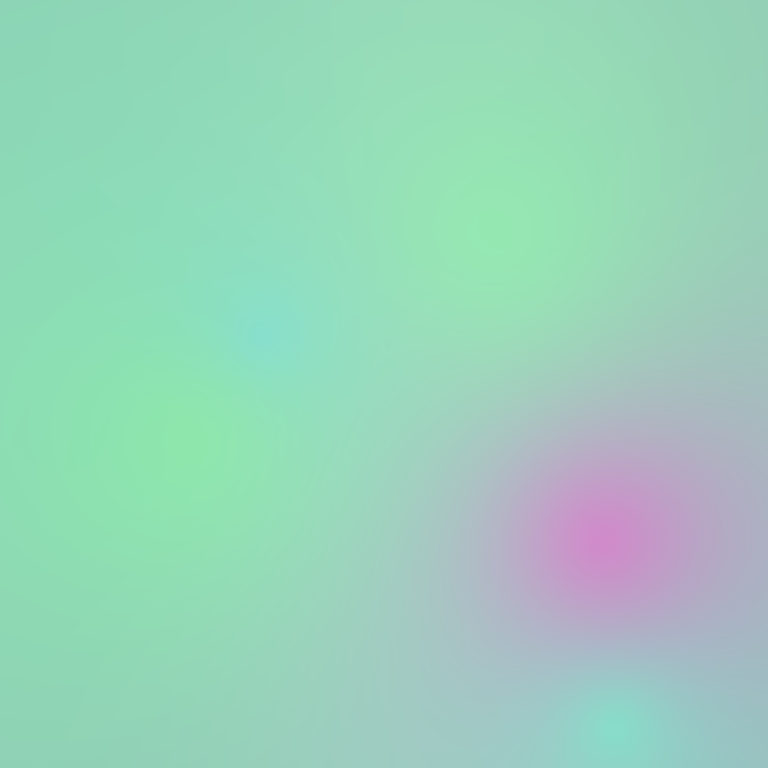
Abstract light effect, smooth gradient from soft teal to gentle pink, serene atmosphere, diffuse glow, no room, no furniture, no objects.